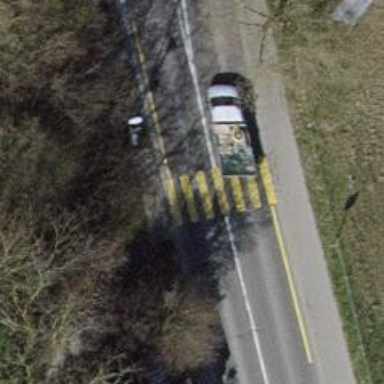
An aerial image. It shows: Road with steps.